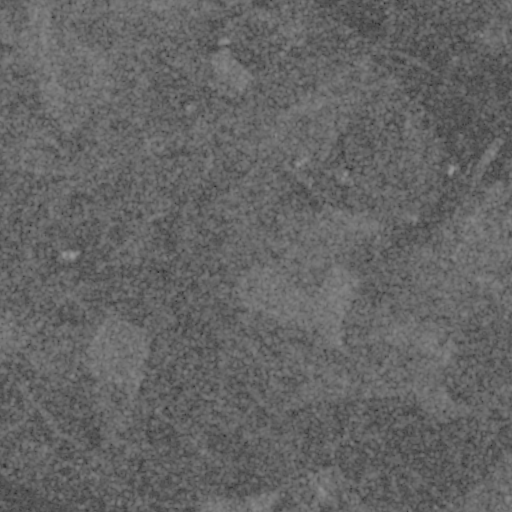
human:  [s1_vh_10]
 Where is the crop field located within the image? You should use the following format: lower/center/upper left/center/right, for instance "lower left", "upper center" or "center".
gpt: The crop field is located in the lower left of the image.
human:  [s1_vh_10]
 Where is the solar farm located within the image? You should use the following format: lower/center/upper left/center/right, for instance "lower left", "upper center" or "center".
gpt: The solar farm is located in the upper right of the image.
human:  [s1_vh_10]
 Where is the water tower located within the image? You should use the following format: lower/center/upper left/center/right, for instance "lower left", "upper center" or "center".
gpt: The water tower is located in the center left of the image.
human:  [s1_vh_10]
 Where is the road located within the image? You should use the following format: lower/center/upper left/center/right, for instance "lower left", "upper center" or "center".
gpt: There is no road in the image.

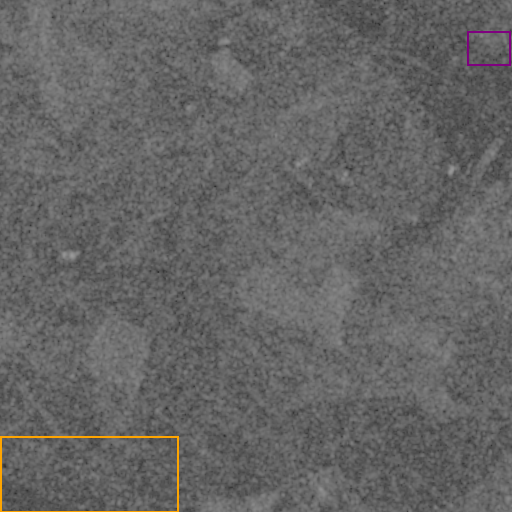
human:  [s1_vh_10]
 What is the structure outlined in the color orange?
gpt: The structure outlined in orange is a crop field.
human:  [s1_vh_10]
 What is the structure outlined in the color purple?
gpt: The structure outlined in purple is a solar farm.
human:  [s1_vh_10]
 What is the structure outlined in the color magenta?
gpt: There is no magenta outline.